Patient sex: M
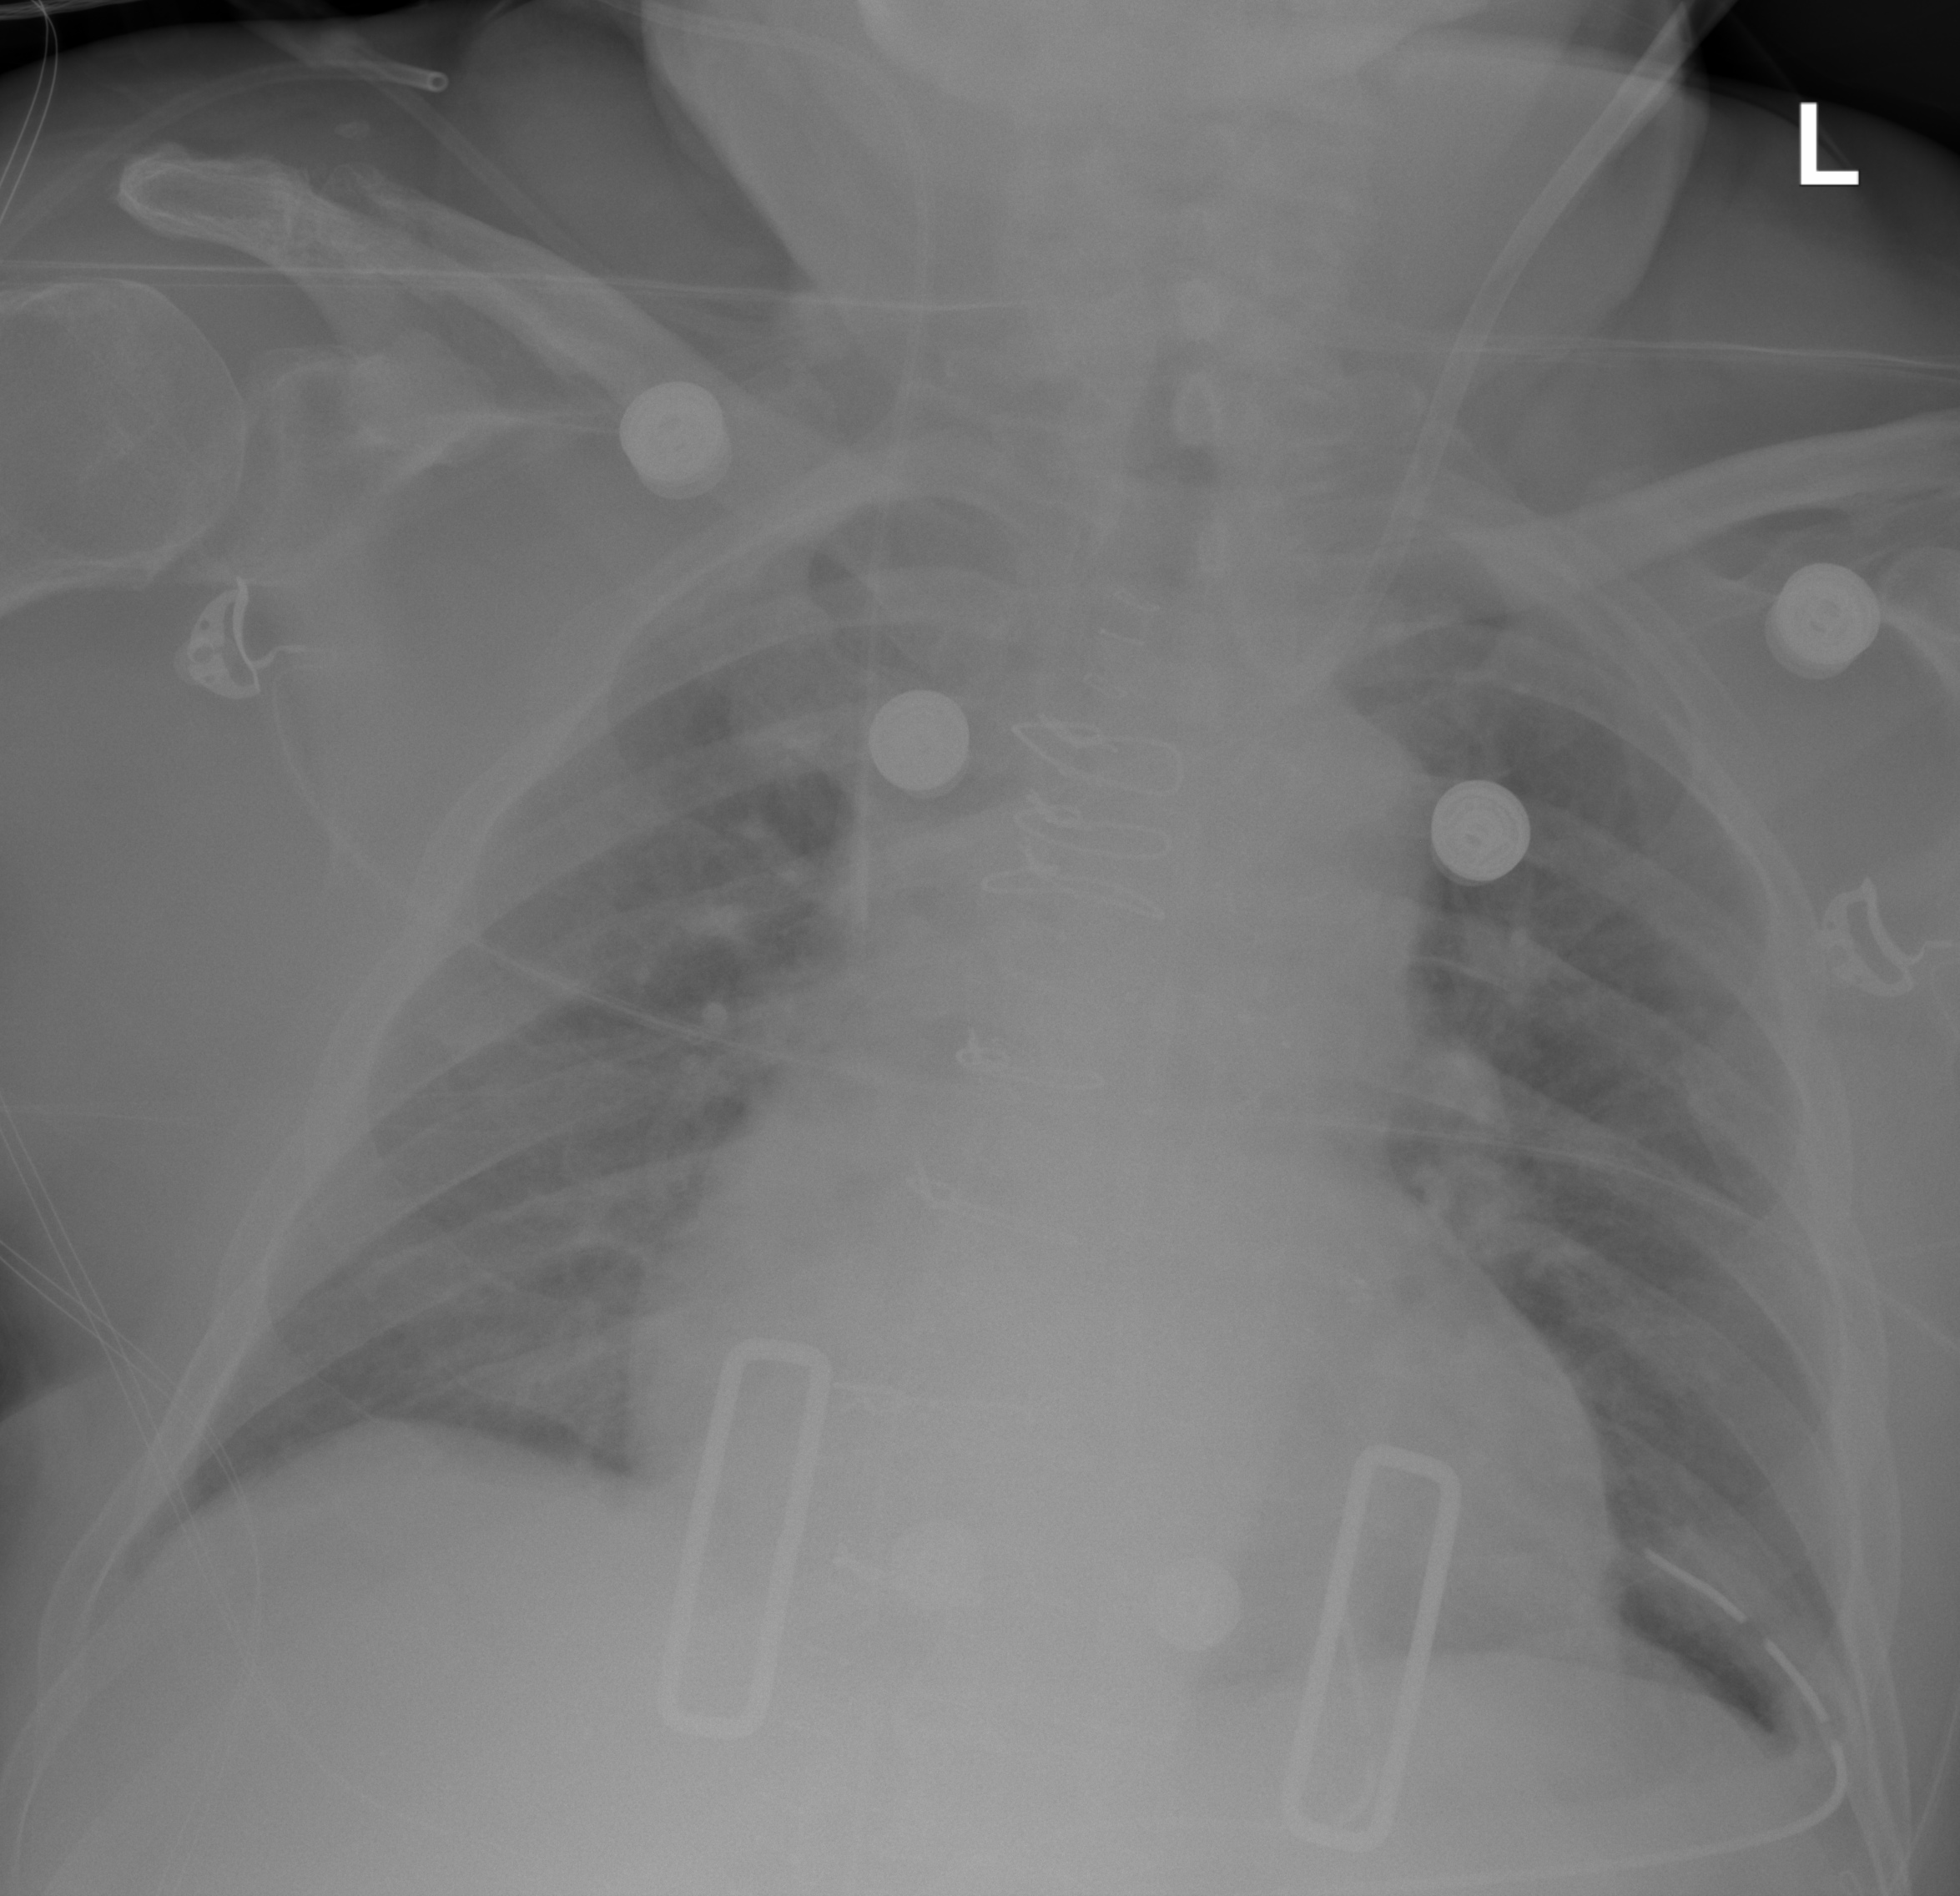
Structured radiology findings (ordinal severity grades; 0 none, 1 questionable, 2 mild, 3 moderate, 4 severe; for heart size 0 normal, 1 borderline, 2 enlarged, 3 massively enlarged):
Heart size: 2
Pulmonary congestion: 0
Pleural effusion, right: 0
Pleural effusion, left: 0
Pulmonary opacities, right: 0
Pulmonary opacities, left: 0
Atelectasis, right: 1
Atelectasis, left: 1